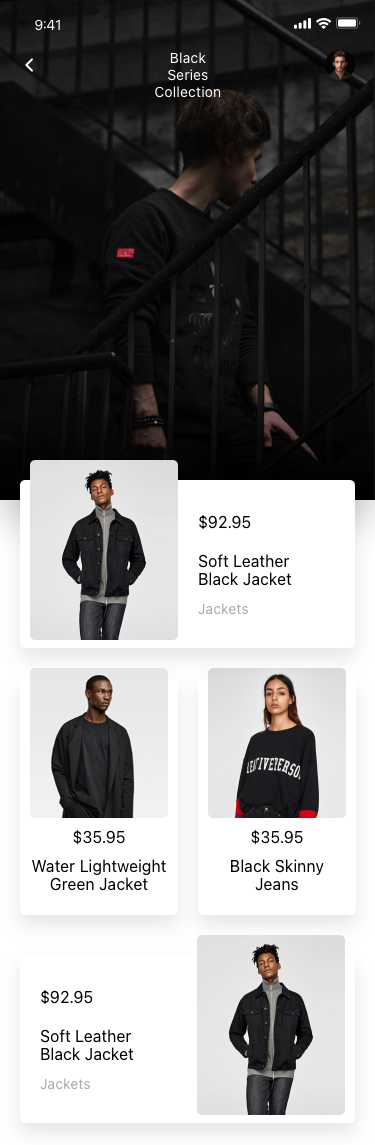
Text in this UI design:
Black Skinny Jeans
$35.95
Water Lightweight Green Jacket
$35.95
Jackets
Soft Leather Black Jacket
$92.95
Jackets
Soft Leather Black Jacket
$92.95
Black Series Collection